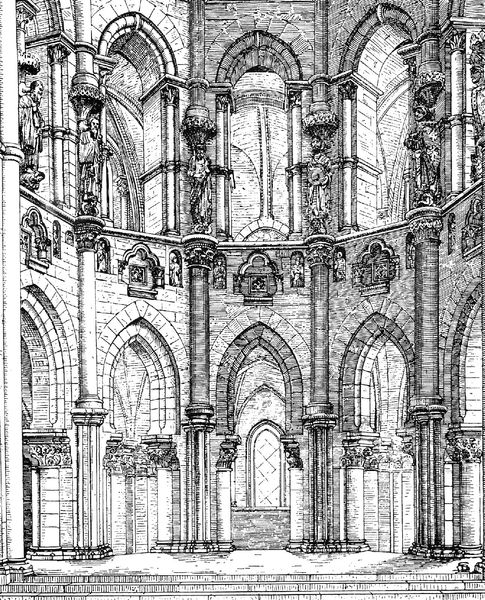
Titel: Dom zu Magdeburg
Standort: Magdeburg, Dom (EU - D - Sachsen-Anhalt)
Schlagwörter: weiß, fenster, licht, marmor, pfeiler, raum, schwarz, säulen, zeichnung, architektur, steine, innenraum, kirche, interieur, gotik, skulptur, bogen, pilaster, figuren, treppe, ornamente, stufen, bögen, eingänge, fugen, nische, kirch, dom, schraffur, radierung, bleistift, kathedrale, halbrund, sims, skulpturen, statuen, gotisch, spitzbogen, spitzbögen, chor, plan, atrium, aachen, ikonen, kurche, halbpilaster